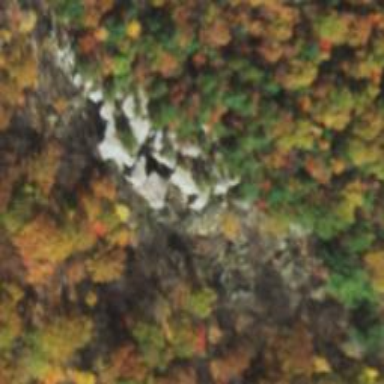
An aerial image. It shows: Natural cliff.